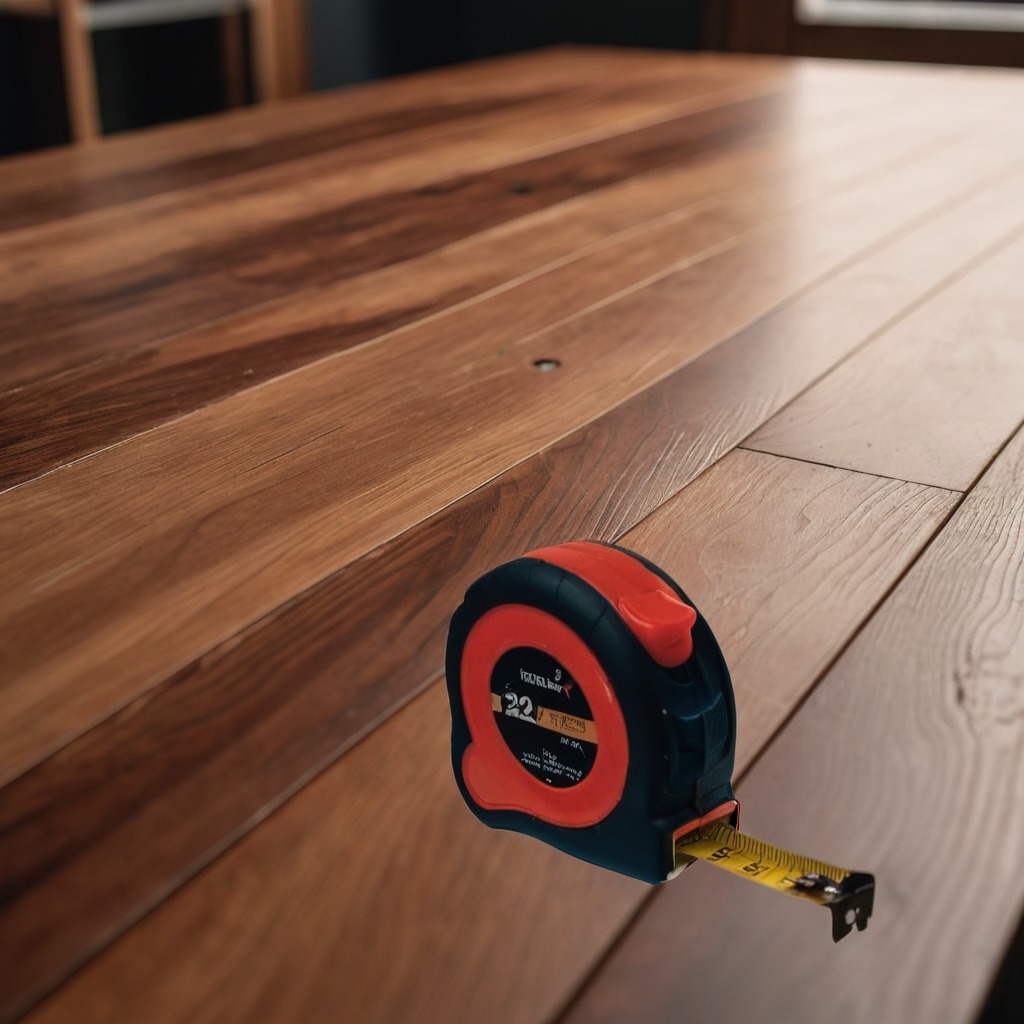
A measuring tape is lying on the wooden table in the carpentry studio.